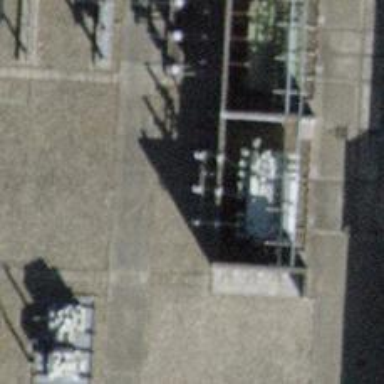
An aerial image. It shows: Insulator used in power systems.